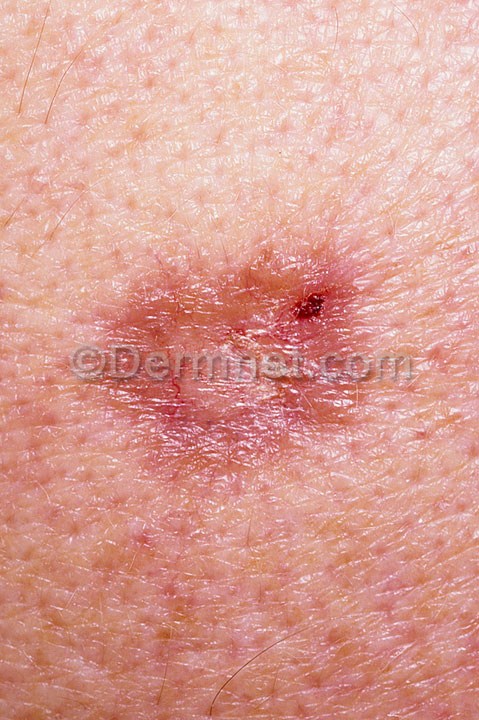
Disease: Actinic Keratosis Basal Cell Carcinoma and other Malignant Lesions